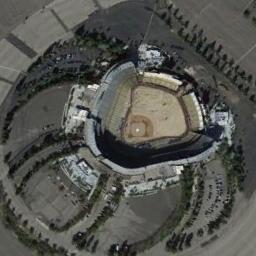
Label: stadium